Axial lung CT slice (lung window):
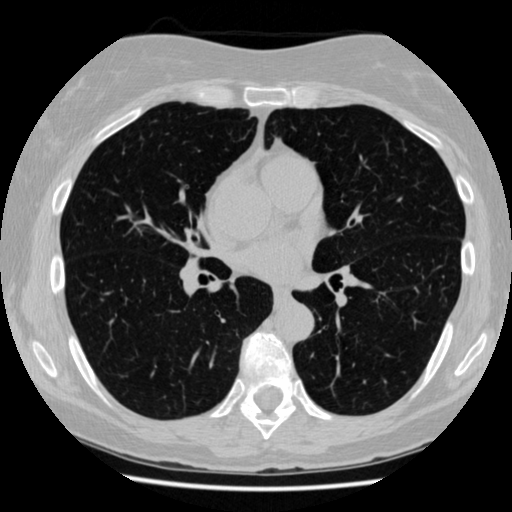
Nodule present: no